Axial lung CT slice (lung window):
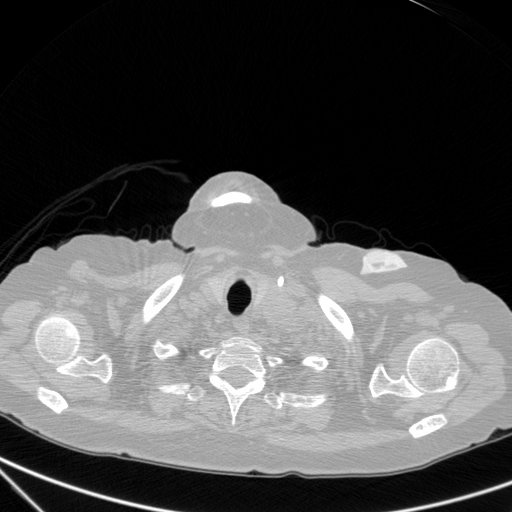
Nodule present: no